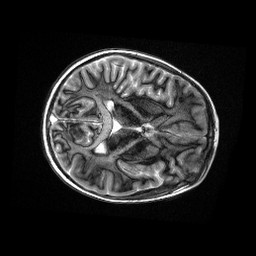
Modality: MP2RAGE
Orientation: axial
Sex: male
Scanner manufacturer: siemens
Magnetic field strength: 3 T
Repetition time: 5 s
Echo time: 0.00368 s